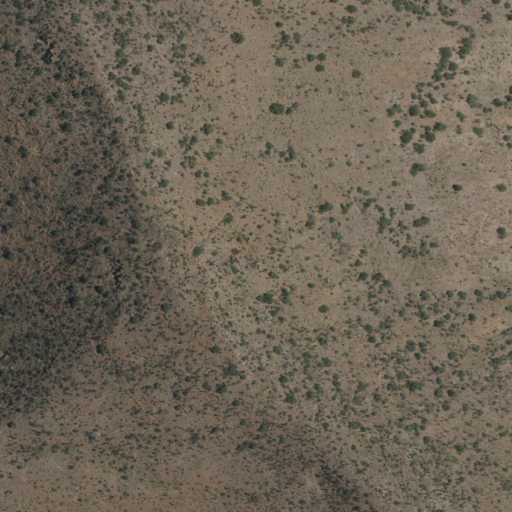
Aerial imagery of mountain in New Mexico named Whitehorse Mountain containing evergreen forest and shrub